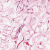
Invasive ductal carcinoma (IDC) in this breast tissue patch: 0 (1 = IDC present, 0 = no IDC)